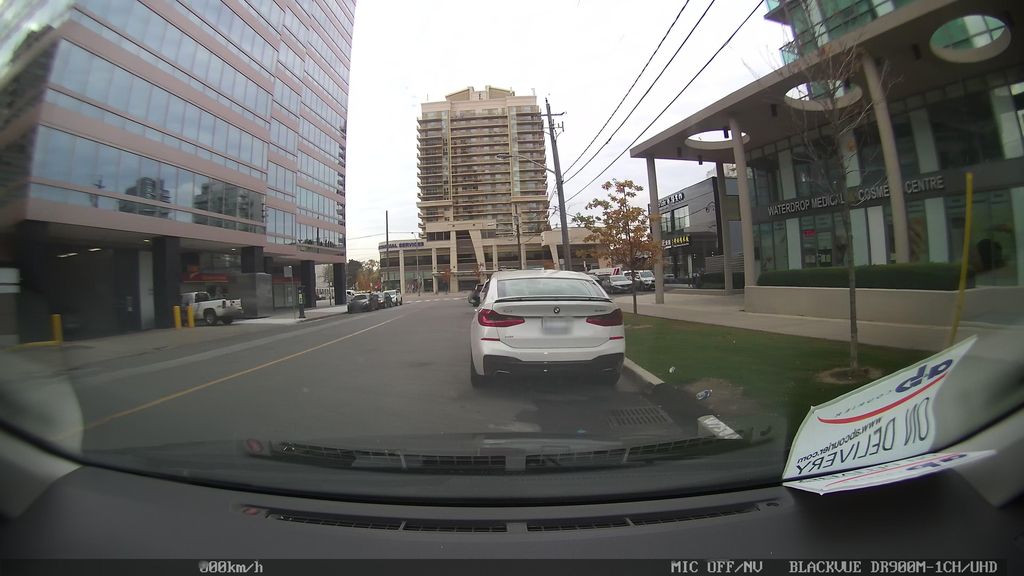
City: toronto